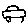
Label: car